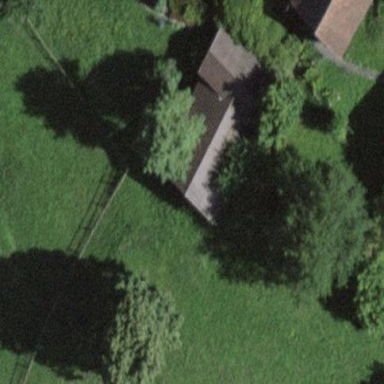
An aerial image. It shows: Farm auxiliary building.